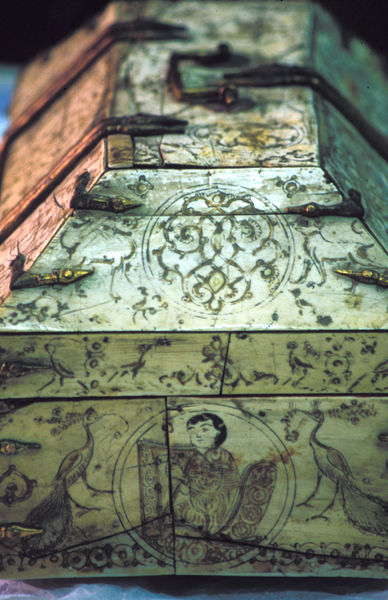
Titel: Kästchen
Standort: Berlin
Institution: Museum für Islamische Kunst
Schlagwörter: mann, vogel, weiß, grün, blumen, bunt, frau, holz, licht, schmuck, schwarz, zeichnung, hund, rot, schloss, tier, tiere, malerei, muster, ornament, kleidung, mensch, vögel, zweige, figur, gold, kind, kreis, rund, engel, henkel, ranken, japan, schrift, italien, ornamente, verzierung, metall, japanisch, nagel, nägel, schriftzeichen, bemalt, foto, fotografie, photographie, gemustert, griff, eisen, truhe, dose, medaillon, orient, zweig, form, asien, kupfer, asiatisch, kiste, schachtel, pfau, schnitzerei, kasten, photo, verziert, chinesisch, kunstgewerbe, china, scharniere, arabisch, sarg, verschwommen, rosette, mittelalter, schlangen, schlangenköpfe, beschlag, schatulle, harfe, teuer, porzelan, bemalung, ornamentik, kunsthandwerk, schatzkunst, kästchen, islam, reliquie, beschläge, schatz, schnitzen, kostbar, kleinod, elfenbein, kassette, fau, verziehrung, zeichnungen, schmiedeeisern, arabeske, romanisch, kantig, ibis, inkrustation, persisch, pfaue, geritzt, pfauen, reliquiar, fatimidisch, walross, fatimisch, holzsarg, wahlross, beshläge, brandmalerei